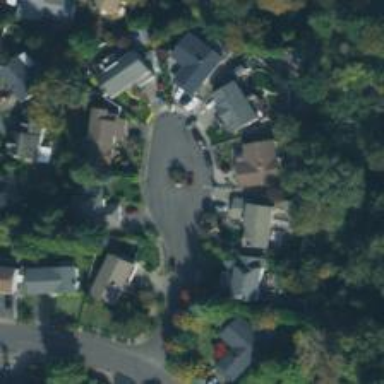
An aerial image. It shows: Residential road with asphalt surface. There is sidewalk on the left side.